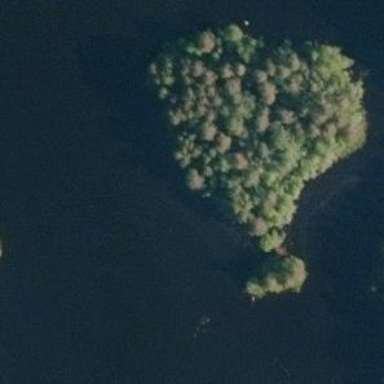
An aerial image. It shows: Island covered in forest.